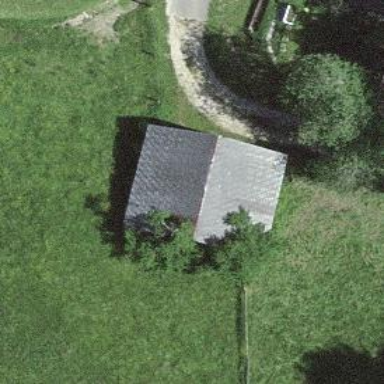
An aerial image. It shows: Garage.